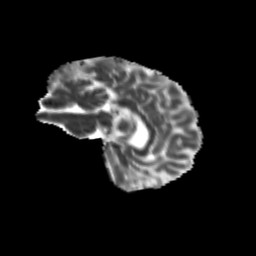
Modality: MD
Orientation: sagittal
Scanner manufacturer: siemens
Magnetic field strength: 3 T
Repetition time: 9.2 s
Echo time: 0.084 s